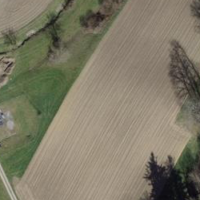
EUNIS habitat code: 52
Species observed at this site:
Teucrium scorodonia